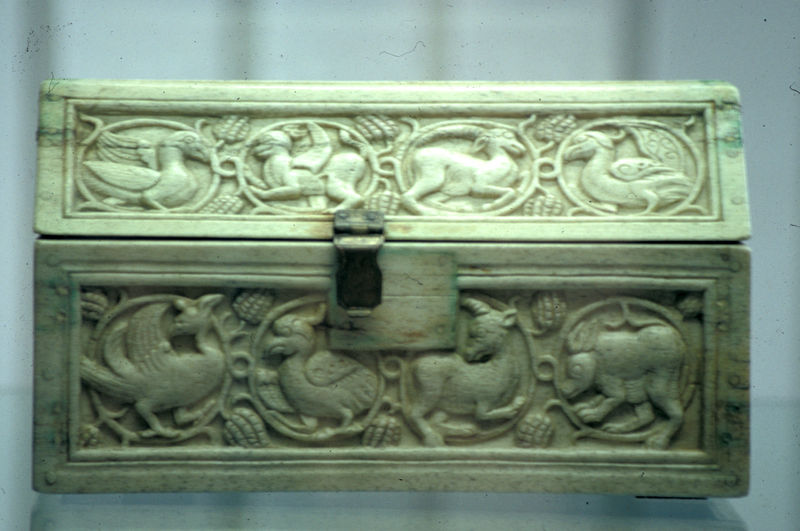
Titel: Kästchen
Künstler: unbekannt
Standort: Berlin
Institution: Kunstgewerbemuseum
Schlagwörter: flügel, vogel, ohr, profil, schloss, tier, tiere, alt, augen, federn, rahmen, horn, vögel, pflanzen, ohren, früchte, ranken, trauben, beine, bein, füße, seitlich, schnabel, fläche, schweine, wein, ornamente, pfoten, knochen, vier, truhe, schwein, symmetrisch, seite, kreise, kiste, pfau, krallen, schnäbel, schnitzerei, geometrisch, quader, scharnier, greif, hörner, beschlag, schatulle, reben, schrein, kästchen, reliquie, beschläge, schatz, verschluss, schanier, zapfen, osten, elfenbein, rüssel, henne, byzanz, persisch, pfauen, elfenbeinschnitzerei, fatimidisch, kaste, minnekästchen, scarnier, schatuelle, sclhoss, untiere